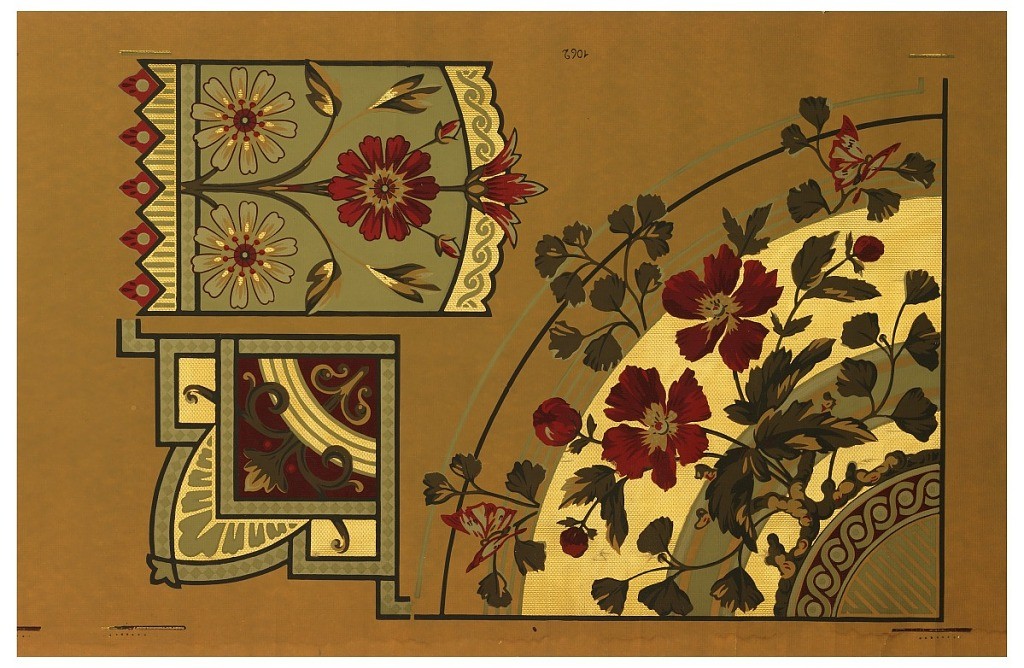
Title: Ceiling border
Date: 1875–1906
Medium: Block-printed paper, embossed
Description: Wallpaper roll.  One quarter of a circular medallion, containing red poppies and foliage printed over bands of wide bands of gold and ocher. Two other medallions are included.